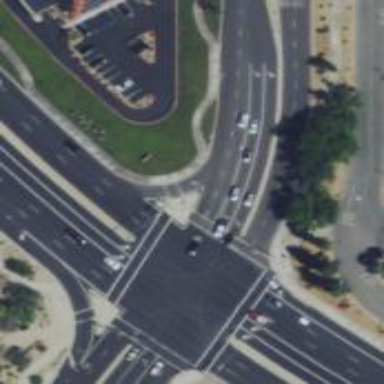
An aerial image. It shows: Primary link road with asphalt surface.